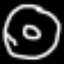
Label: donut